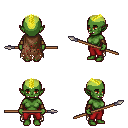
a pixel art fantasy rpg character, female body template, orc, green skin, brown tattered cape, red pants, gold short mohawk hairstyle, leather bracers, spear, four views (front, back, left, right), 2x2 character sprite sheet, small pixel art, hard edges, no anti-aliasing